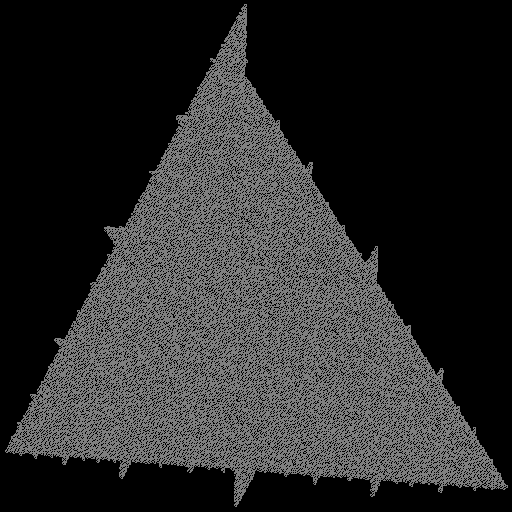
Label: a1